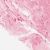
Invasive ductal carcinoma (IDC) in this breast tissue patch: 0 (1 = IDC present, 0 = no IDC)